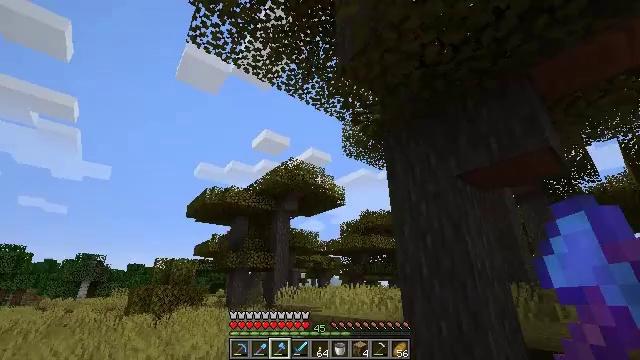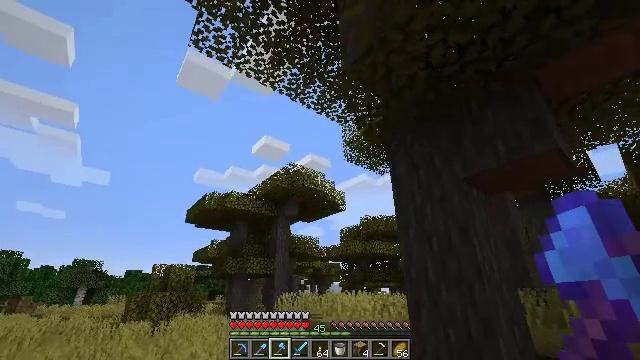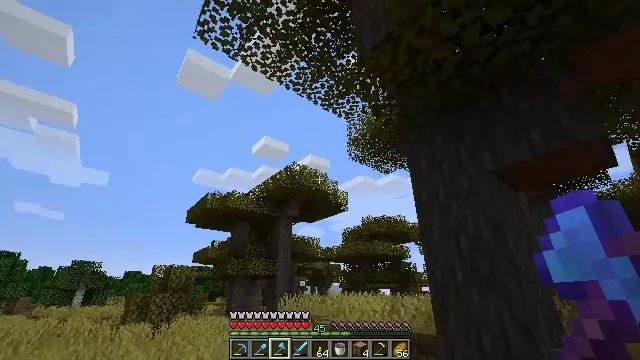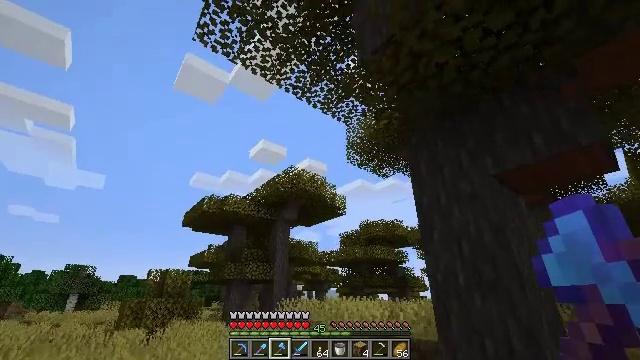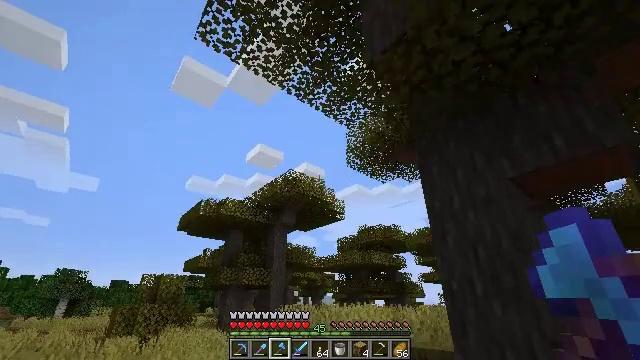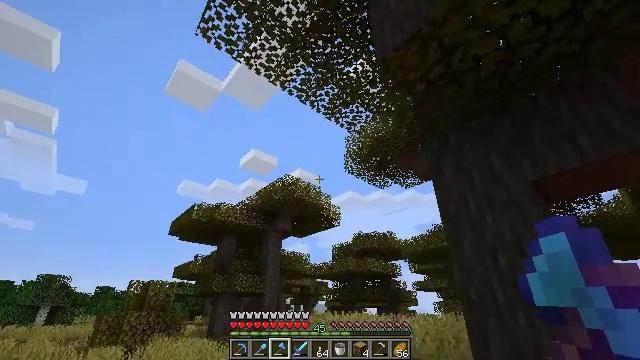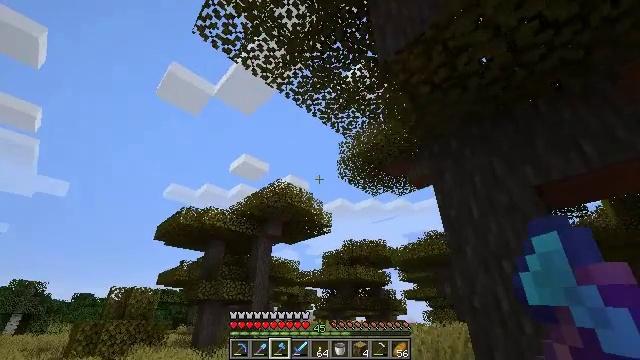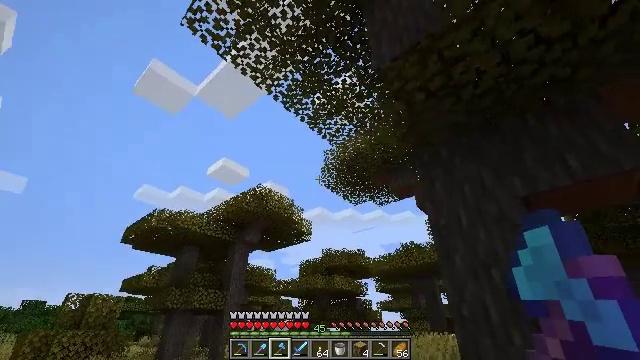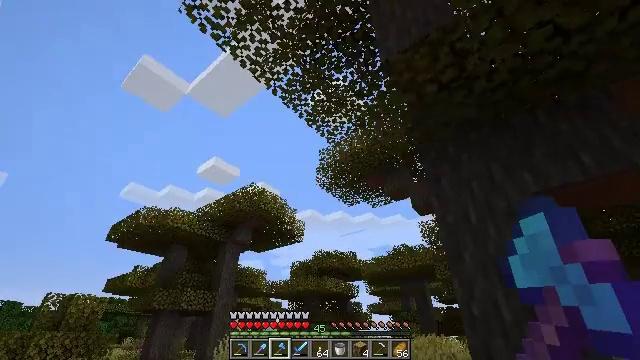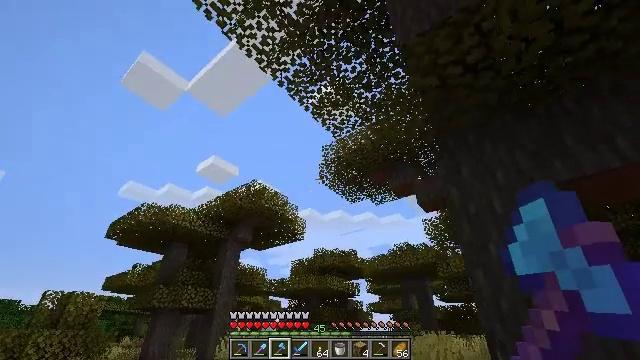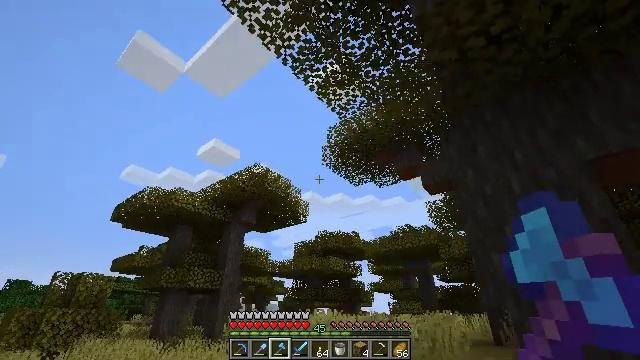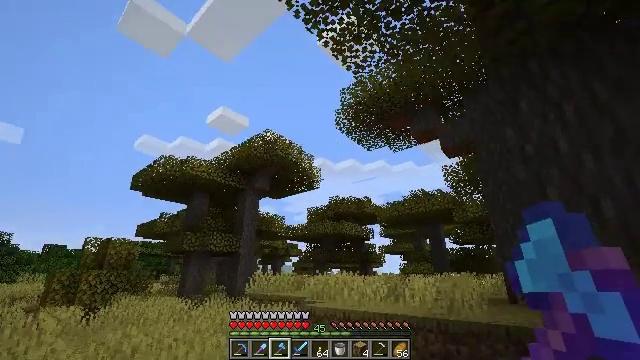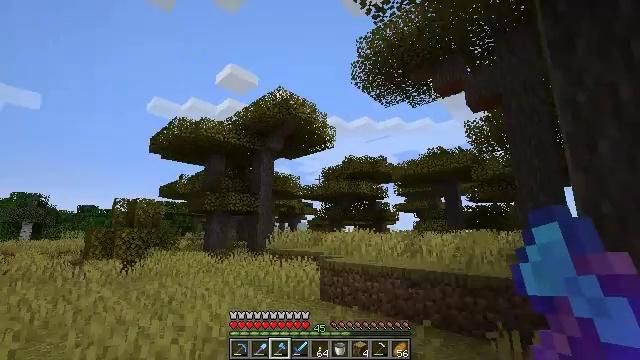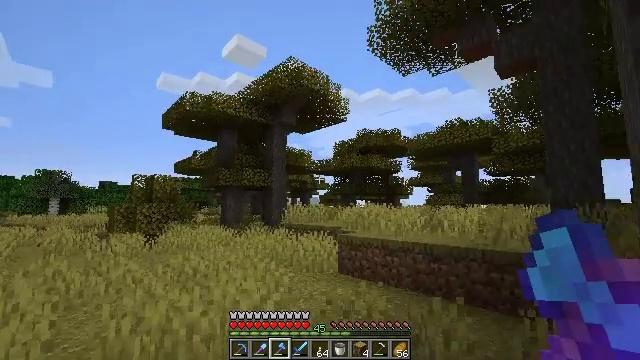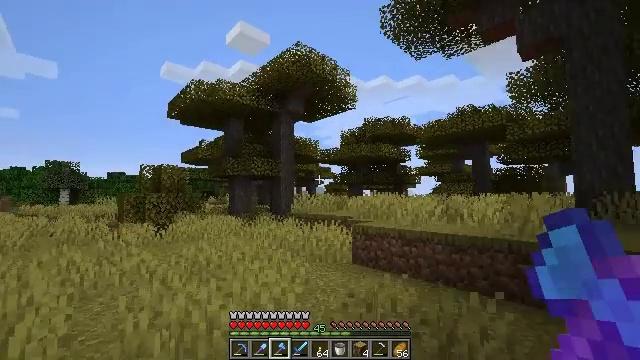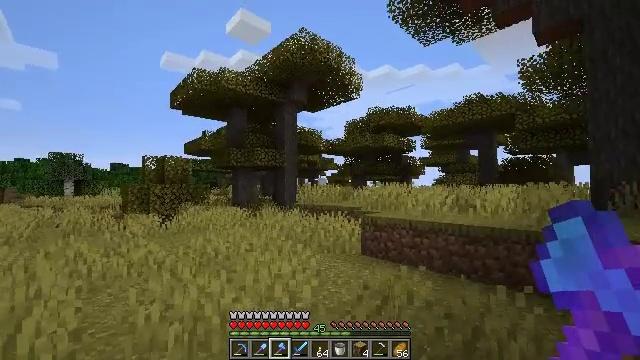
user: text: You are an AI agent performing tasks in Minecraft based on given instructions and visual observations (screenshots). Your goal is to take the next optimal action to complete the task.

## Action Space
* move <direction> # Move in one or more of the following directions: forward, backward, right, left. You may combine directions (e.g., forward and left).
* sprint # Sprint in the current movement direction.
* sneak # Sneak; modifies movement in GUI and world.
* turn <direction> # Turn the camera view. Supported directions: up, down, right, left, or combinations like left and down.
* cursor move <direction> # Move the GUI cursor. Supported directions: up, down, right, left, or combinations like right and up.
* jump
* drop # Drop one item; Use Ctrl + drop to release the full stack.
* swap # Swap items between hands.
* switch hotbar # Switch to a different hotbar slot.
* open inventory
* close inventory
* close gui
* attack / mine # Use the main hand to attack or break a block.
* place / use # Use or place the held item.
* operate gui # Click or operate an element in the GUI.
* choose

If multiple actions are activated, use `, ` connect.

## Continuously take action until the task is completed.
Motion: motion action
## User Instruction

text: Gather the acacia log for building.
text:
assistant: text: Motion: move forward and move left, turn up
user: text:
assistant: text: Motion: move forward and move left
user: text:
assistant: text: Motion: move forward and move left
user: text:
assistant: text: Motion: move forward and move left, turn up
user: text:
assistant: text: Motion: move forward and move left, turn right and up
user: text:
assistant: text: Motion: move forward and move left, turn right and up
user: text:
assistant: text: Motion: move forward and move left, turn right and up
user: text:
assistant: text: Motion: move forward and move left, turn right
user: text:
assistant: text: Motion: move forward and move left
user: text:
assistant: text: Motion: move forward and move left, turn down
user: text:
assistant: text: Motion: move forward and move left, turn left and down
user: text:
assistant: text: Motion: move forward and move left, turn left and down
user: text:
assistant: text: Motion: move forward and move left, turn left and down
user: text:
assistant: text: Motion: move forward and move left, turn left and down
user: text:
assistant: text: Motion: move forward and move left, turn down
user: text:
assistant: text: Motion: move forward and move left
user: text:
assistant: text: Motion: move forward and move left
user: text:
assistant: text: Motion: move forward and move left
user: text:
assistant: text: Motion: move forward and move left
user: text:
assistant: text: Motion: move forward and move left
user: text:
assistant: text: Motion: move forward and move left, turn left and down
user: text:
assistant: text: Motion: move forward, turn left and down
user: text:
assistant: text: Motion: move forward, turn left and down
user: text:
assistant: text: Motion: move forward, turn left and down
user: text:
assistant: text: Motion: move forward, turn left and down
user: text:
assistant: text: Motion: move forward, turn left and down
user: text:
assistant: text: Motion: move forward
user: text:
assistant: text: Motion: move forward
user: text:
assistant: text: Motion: move forward
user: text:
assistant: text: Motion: move forward